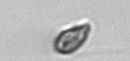
Label: Cryptophyta